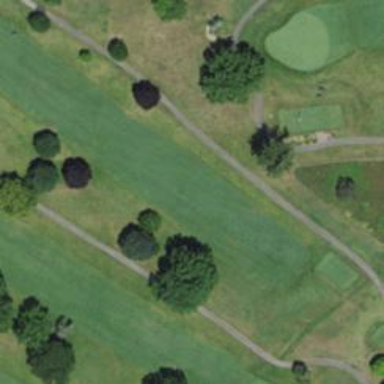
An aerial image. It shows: Service road designated as golf cart path.